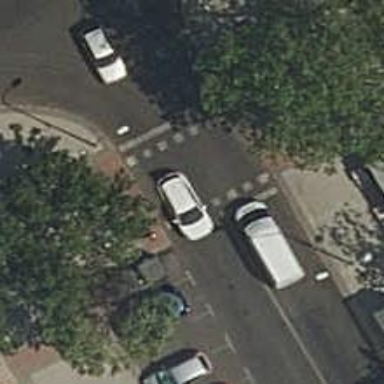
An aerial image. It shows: Footway crossing equipped with traffic signals.